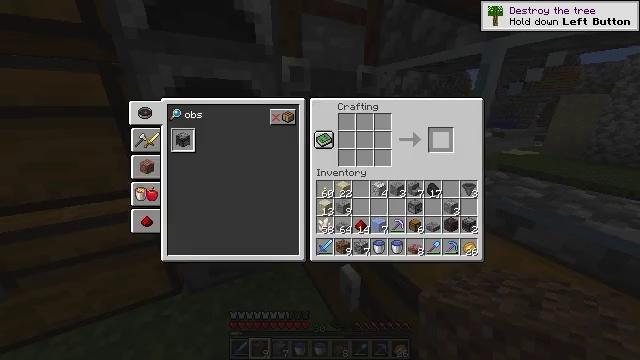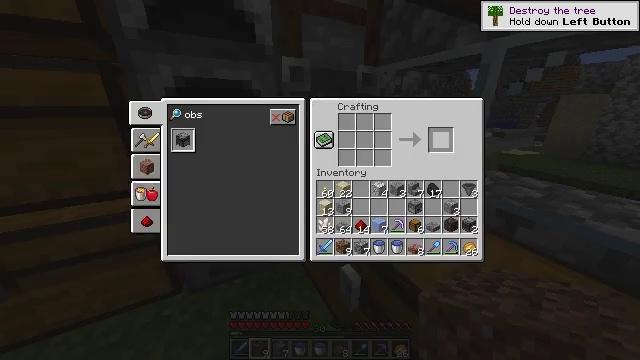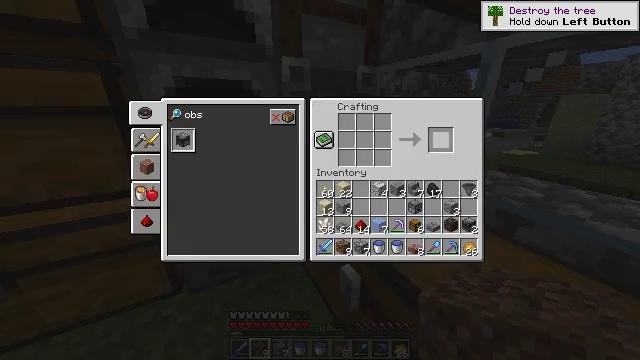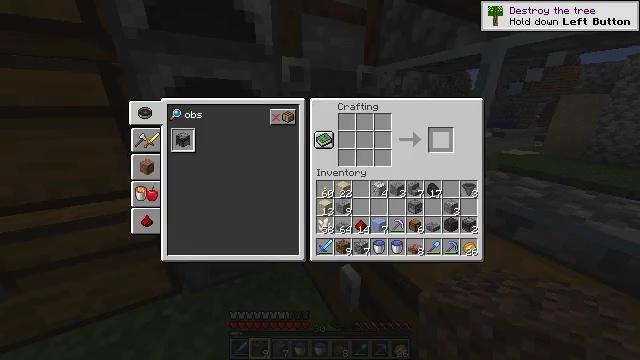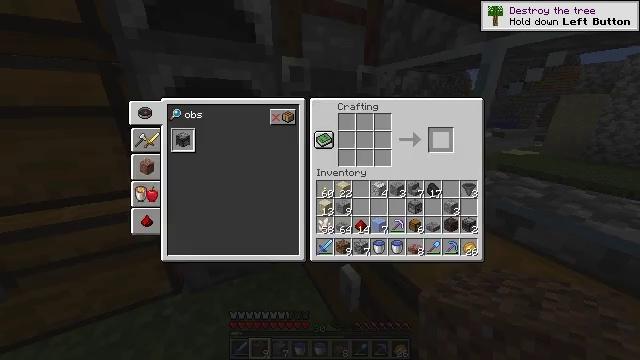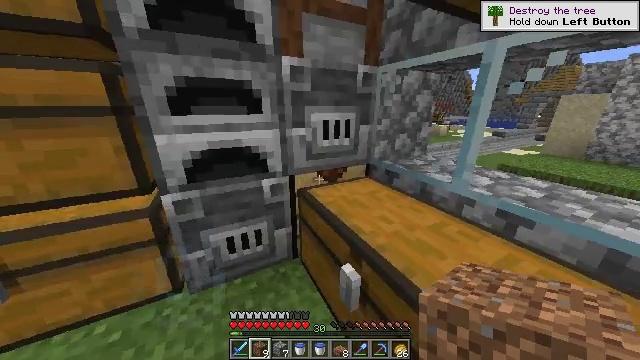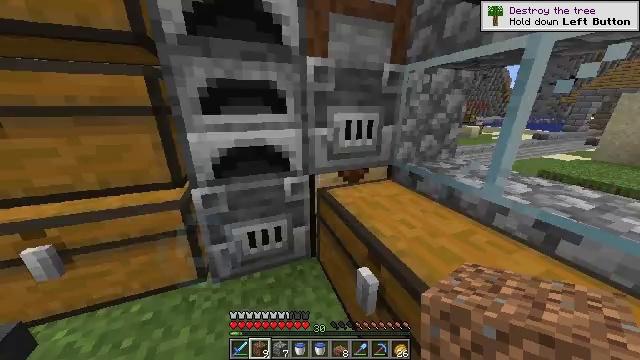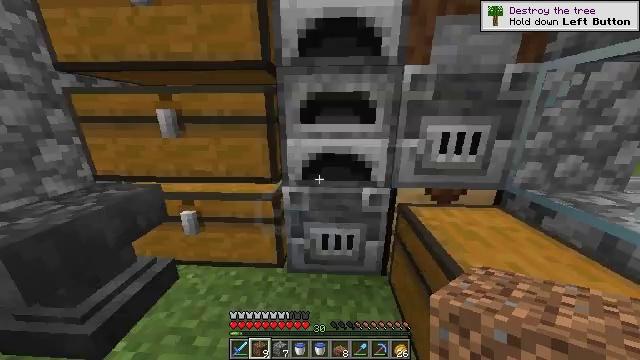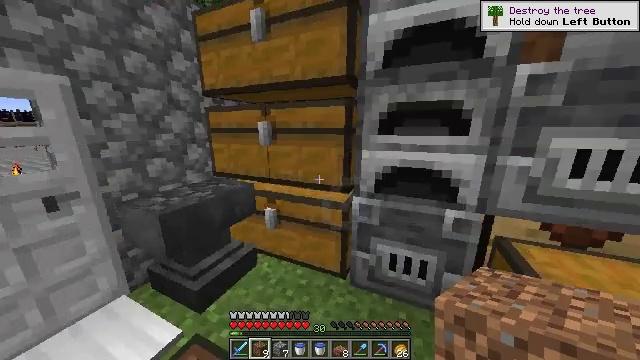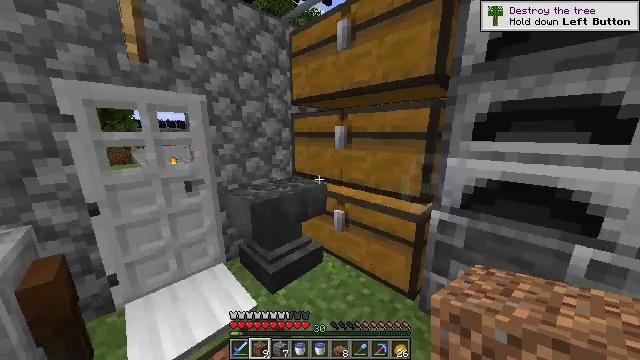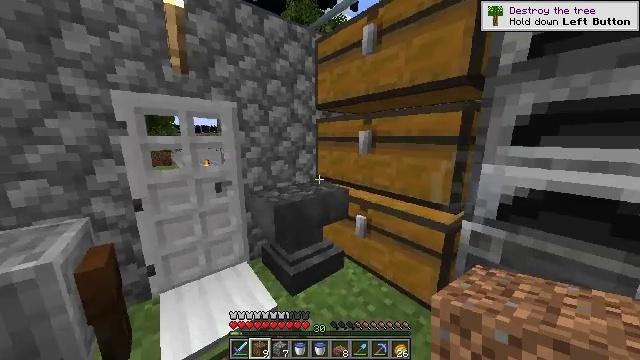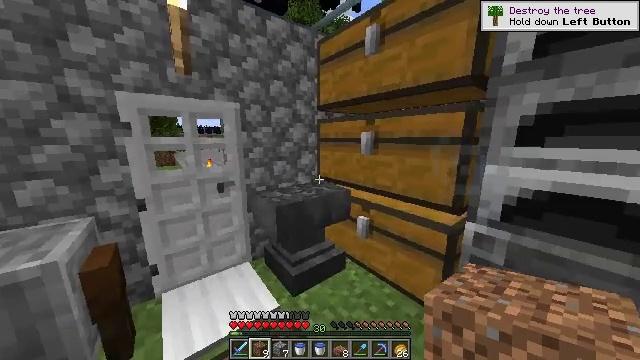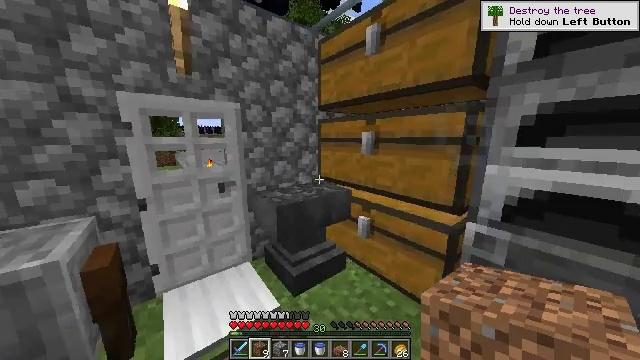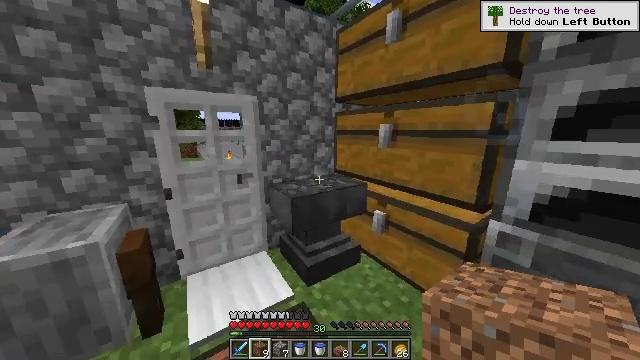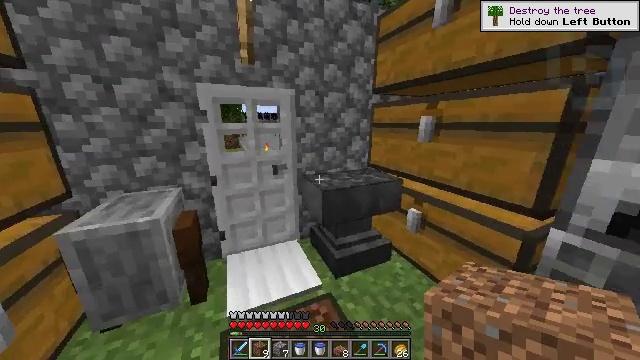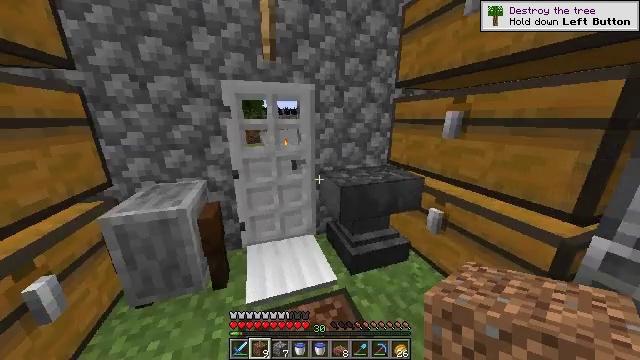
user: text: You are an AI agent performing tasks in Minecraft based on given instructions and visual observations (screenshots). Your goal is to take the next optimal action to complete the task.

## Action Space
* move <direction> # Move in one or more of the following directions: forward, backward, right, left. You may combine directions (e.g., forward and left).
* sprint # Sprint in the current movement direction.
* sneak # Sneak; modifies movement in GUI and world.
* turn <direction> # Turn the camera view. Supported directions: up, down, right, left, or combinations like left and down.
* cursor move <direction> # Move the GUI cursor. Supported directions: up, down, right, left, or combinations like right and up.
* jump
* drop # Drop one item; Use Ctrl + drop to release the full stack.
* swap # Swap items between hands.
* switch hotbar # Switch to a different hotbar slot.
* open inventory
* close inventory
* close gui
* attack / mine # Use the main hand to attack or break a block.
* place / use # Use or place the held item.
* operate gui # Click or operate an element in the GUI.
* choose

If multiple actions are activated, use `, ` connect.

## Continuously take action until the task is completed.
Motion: motion action
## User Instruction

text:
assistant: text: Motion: sneak, open gui
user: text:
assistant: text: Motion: no_op
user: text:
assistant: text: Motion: no_op
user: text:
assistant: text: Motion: no_op
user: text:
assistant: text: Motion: no_op
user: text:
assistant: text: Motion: turn left, close gui
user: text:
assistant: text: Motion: turn left and up
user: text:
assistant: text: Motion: turn left and up
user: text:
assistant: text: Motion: turn left and up
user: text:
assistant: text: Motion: turn left and up
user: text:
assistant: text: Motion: no_op
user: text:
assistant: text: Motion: no_op
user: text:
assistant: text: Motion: turn left and down
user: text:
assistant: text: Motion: turn left and down
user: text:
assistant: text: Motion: turn left and down
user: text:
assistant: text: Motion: move forward, turn left
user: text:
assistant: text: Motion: move forward, turn left
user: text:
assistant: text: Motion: move forward
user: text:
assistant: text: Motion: move forward
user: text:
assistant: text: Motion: move forward, turn left
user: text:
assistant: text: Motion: move forward, turn left and down
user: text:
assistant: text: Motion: move forward
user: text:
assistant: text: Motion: move forward
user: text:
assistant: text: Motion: move forward, turn left
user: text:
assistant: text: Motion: move forward
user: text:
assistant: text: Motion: move forward
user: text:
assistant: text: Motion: move forward
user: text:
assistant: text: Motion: move forward
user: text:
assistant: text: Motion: move forward and move left
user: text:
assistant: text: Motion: move forward and move left